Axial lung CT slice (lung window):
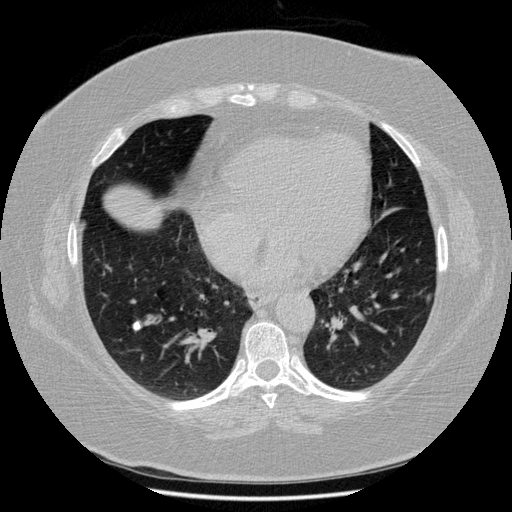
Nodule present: yes
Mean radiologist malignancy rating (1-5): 3.25